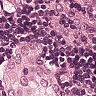
Metastatic tissue present: yes